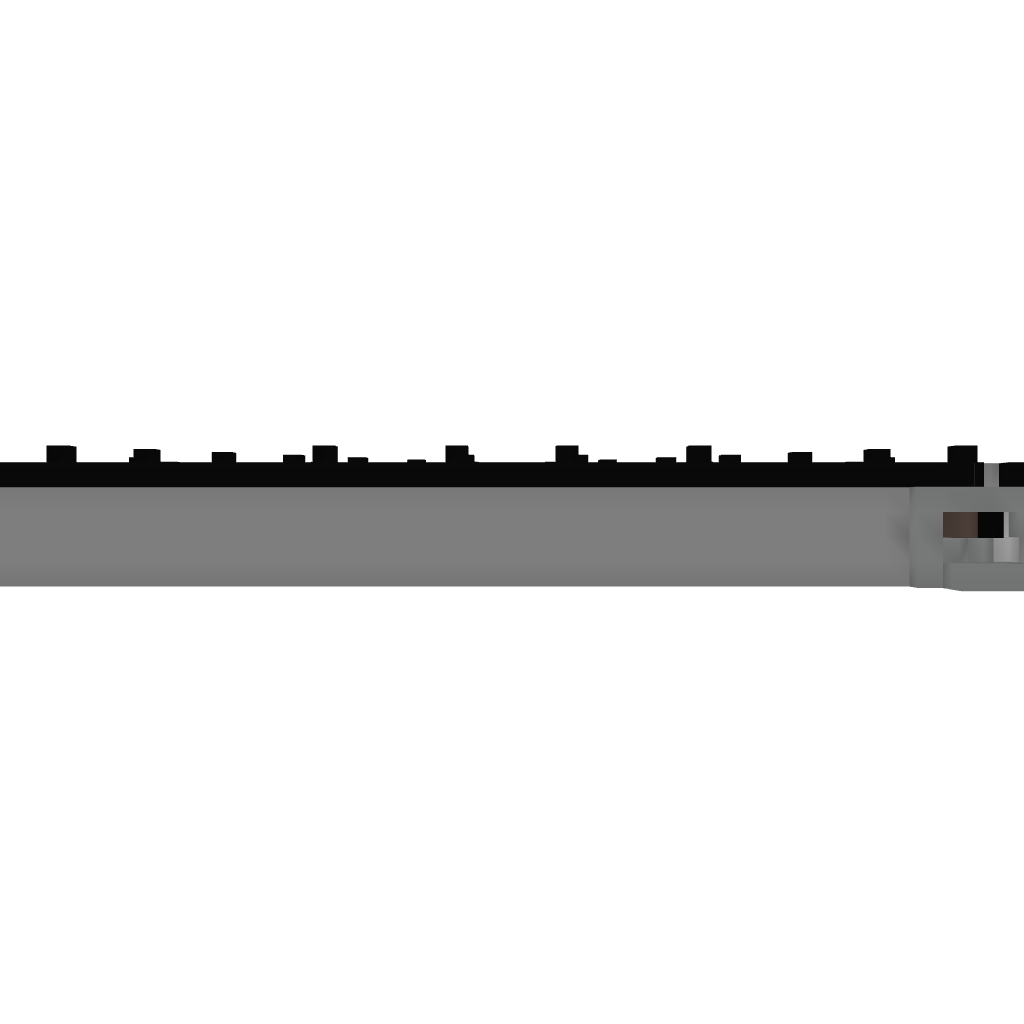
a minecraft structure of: SE fireworks V-2 [323_clock]